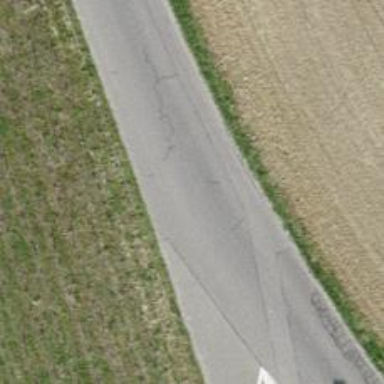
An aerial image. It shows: Unclassified road with asphalt surface. There are no sidewalks along the road.